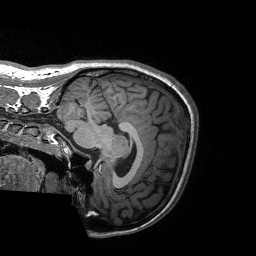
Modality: T1w
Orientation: sagittal
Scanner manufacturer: siemens
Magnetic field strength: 3 T
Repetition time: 2.3 s
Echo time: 0.00226 s